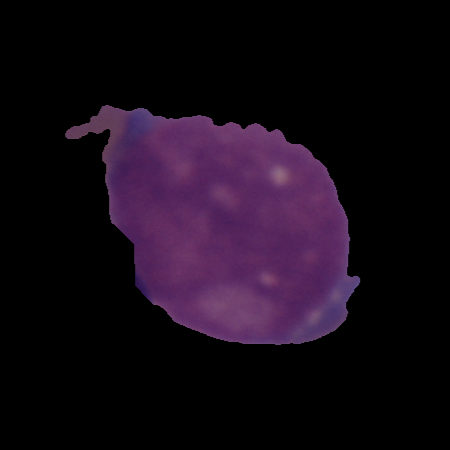
Label: cancer